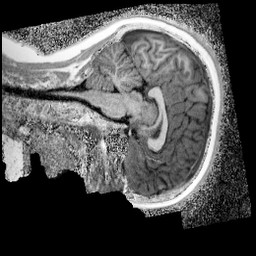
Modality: UNIT1_denoised
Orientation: sagittal
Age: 12
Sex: male
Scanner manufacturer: siemens
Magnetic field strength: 3 T
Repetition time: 4 s
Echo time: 0.00299 s